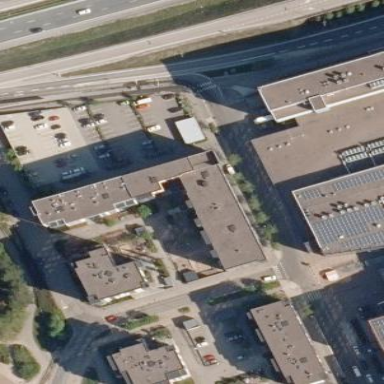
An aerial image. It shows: Building with apartments featuring flat roof made of gravel. The building has dark gray color.